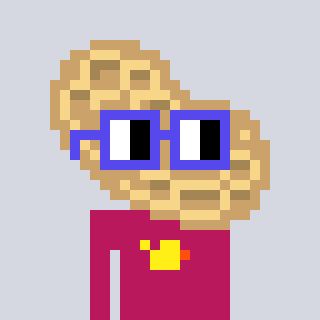
a pixel art character with square blue glasses, a peanut-shaped head and a darkpink-colored body on a cool background